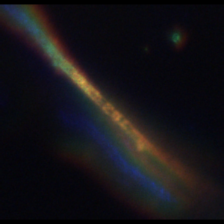
Taxon: Leptocylindrus
Group: Diatoms